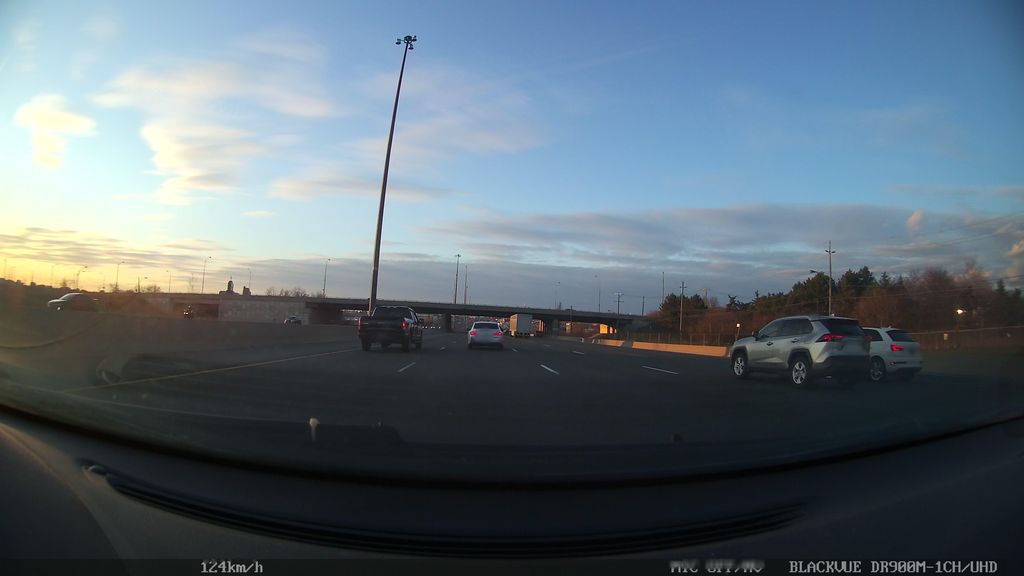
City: toronto